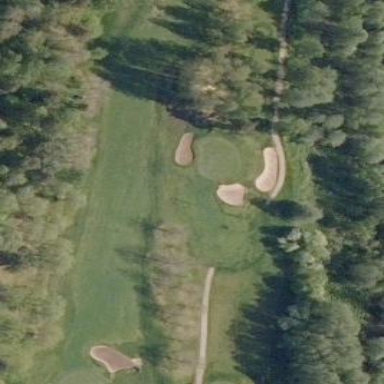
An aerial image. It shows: Rough area in golf course.